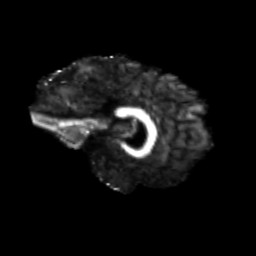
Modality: FA
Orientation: sagittal
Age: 21
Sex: male
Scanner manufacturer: siemens
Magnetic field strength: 3 T
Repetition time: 3.5 s
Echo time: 0.125 s